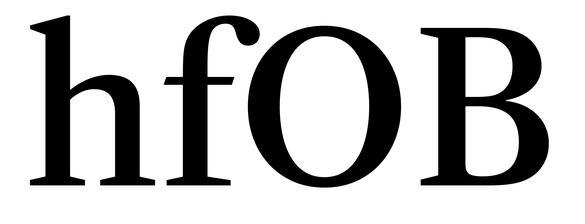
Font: LibreCaslonText_Medium